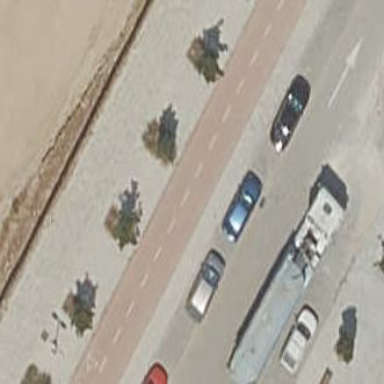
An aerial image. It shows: Street side parking area.